Question: I am currently trying to implement binary sort logic. I start by generating random numbers. Then create a copy of that array which will be then sorted out with the Binary Sort method. The problem is that the sort is not working properly. I am not sure if my comparisons are being done correctly. Any ideas why is not sorting properly?
'''
namespace binarySort
{
public partial class Form1 : Form
{
public Form1()
{
InitializeComponent();
}
Stopwatch sw = new Stopwatch();
Random r = new Random();
OpenFileDialog open1 = new OpenFileDialog();
long operations = 0;
int size;
int max;
int[] createArray;
int[] sortArray;
int[] copyArray;
public void RandomNumber()
{
size = Convert.ToInt32(textBoxSize.Text);
max = Convert.ToInt32(textBoxMax.Text);
createArray = new int[size];
copyArray = new int[size];
sortArray = new int[size];
for (int i = 0; i < size; i++)
{
createArray[i] = r.Next(1, max);
}
textBoxResults.AppendText("-------------------------------------------------------------------------------" + Environment.NewLine + "Random" + Environment.NewLine + Environment.NewLine);
DisplayArrays();
}
public void BinarySort()
{
operations = 0;
sw.Reset();
sw.Start();
int low = 0;
int high = 0;
int temp = 0;
int mid = 0;
for (int i = 0; i < size; i++)
{
copyArray[i] = createArray[i];
}
for (int i = 1; i < size; i++)
{
high = i - 1;
temp = copyArray[i];
while (low <= high)
{
operations++;
mid = (low + high) / 2;
if (temp < copyArray[mid])
{
high = mid - 1;
}
else
{
low = mid + 1;
}
}
operations++;
for (int j = i - 1; j >= low; j--)
{
copyArray[j + 1] = copyArray[j];
}
copyArray[low] = temp;
}
for (int i = 0; i < size; i++)
{
sortArray[i] = copyArray[i];
}
textBoxResults.AppendText("-------------------------------------------------------------------------------" + Environment.NewLine + "Binary Insertion" + Environment.NewLine + Environment.NewLine);
DisplaySorted();
}
private void buttonSortArray_Click(object sender, EventArgs e)
{
BinarySort();
}
}
}
'''

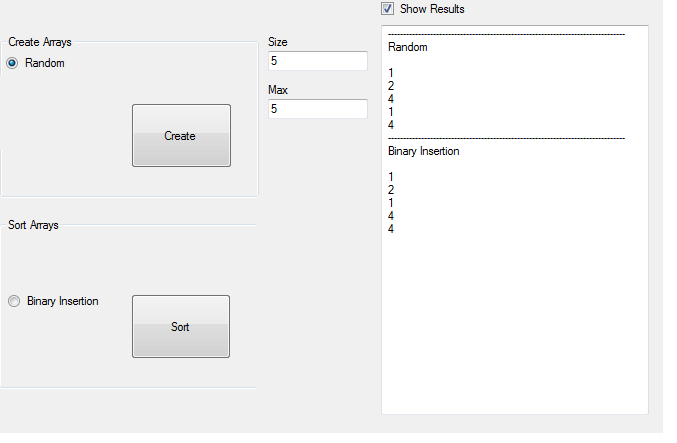
Answer: Sorry, your original code is OK, you just need to add this line 'low = 0;' after 'high = i - 1;' so it should be
'''
for (int i = 1; i < size; i++)
{
high = i - 1;
low = 0;
temp = copyArray[i];
'''